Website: walmart
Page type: review-order
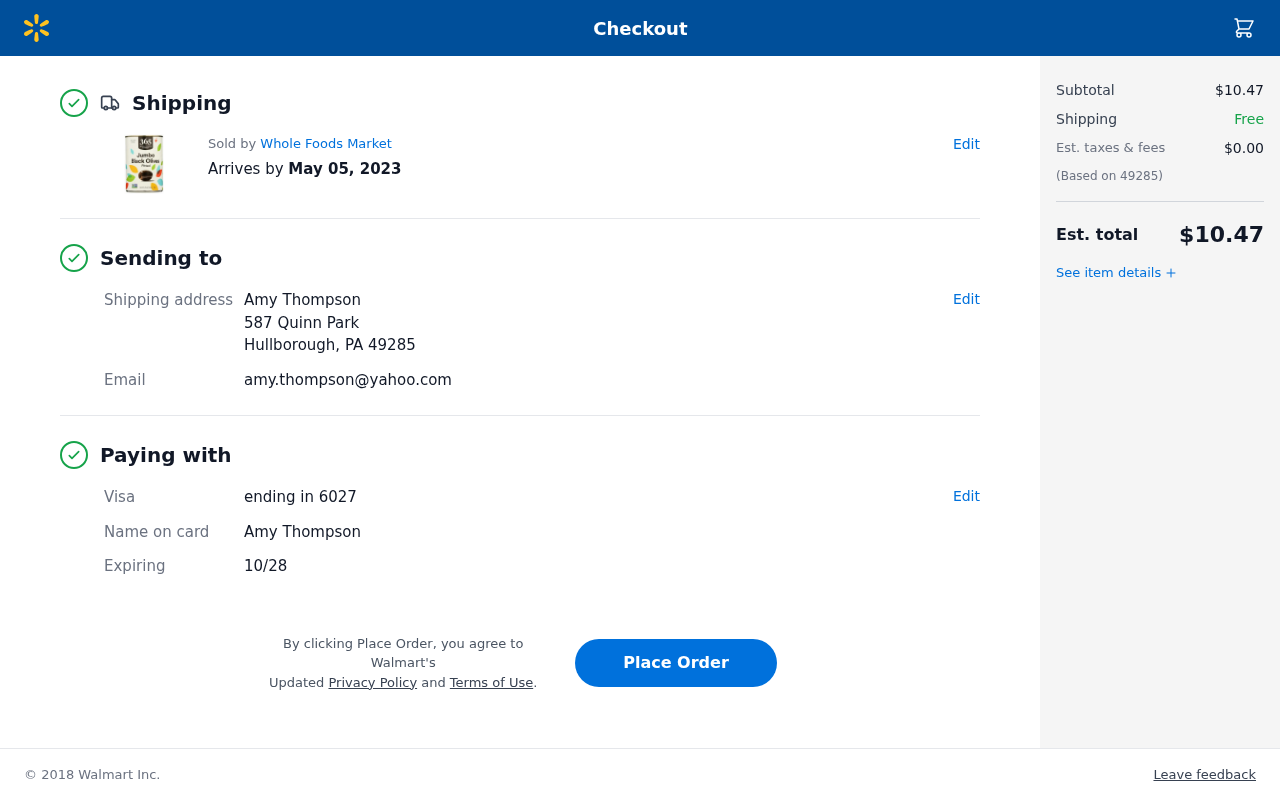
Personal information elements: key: PII_CARD_EXPIRY
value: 10/28
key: PII_CARD_LAST4
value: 6027
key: PII_CARD_TYPE
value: Visa
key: PII_CITY_STATE_ZIP
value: Hullborough, PA 49285
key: PII_EMAIL
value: amy.thompson@yahoo.com
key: PII_FULLNAME
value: Amy Thompson
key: PII_FULLNAME2
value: Amy Thompson
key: PII_POSTCODE
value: (Based on 49285)
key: PII_STREET
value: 587 Quinn Park
Product elements: key: PRODUCT1_BRAND
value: Whole Foods Market
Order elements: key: ORDER_DELIVERY_DATE
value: May 05, 2023
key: ORDER_SUBTOTAL
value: $10.47
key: ORDER_TAX
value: $0.00
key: ORDER_TOTAL
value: $10.47